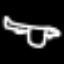
Label: airplane